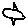
Label: bird